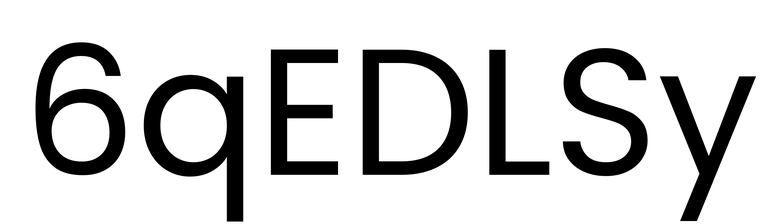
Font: Poppins-Regular